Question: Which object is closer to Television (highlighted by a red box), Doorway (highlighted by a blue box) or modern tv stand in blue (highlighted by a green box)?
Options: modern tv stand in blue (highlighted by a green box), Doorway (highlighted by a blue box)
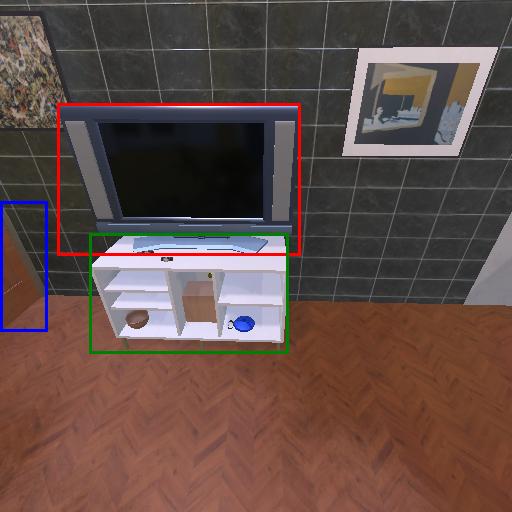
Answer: modern tv stand in blue (highlighted by a green box)